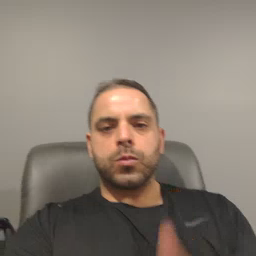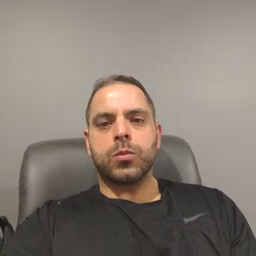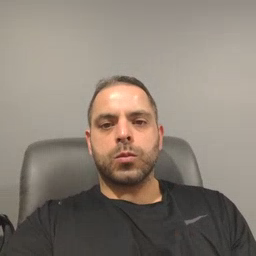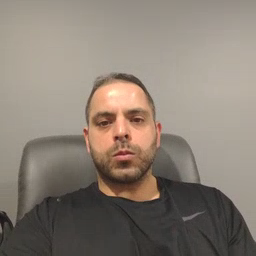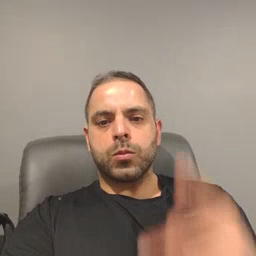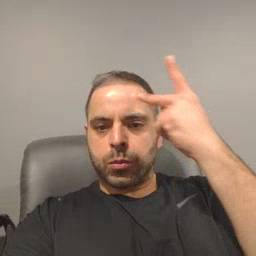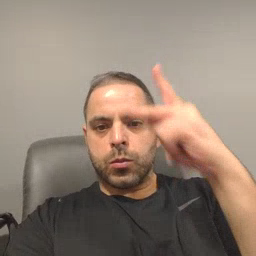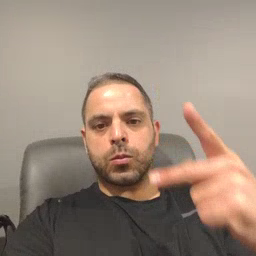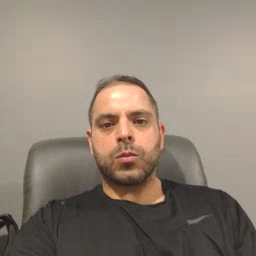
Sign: penny